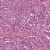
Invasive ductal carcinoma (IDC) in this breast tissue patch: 1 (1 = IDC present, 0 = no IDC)